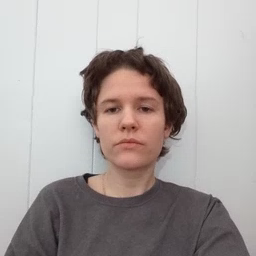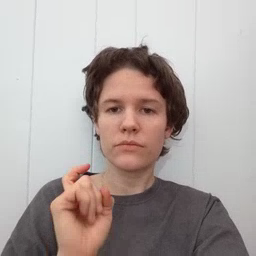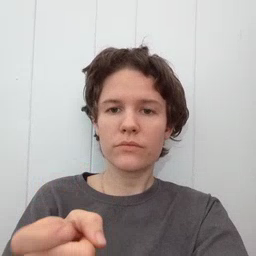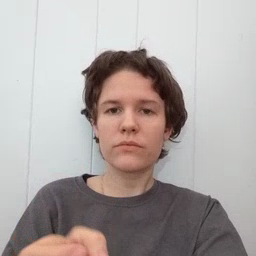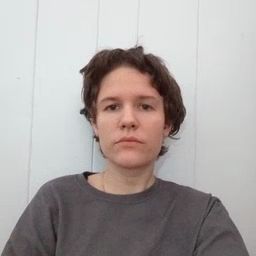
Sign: give